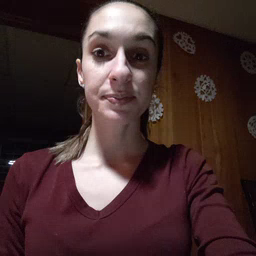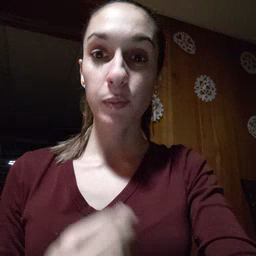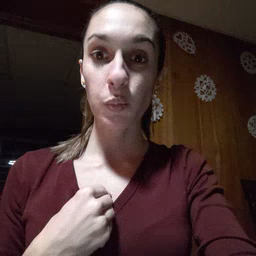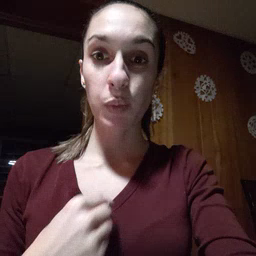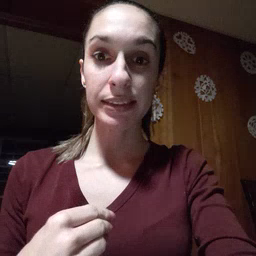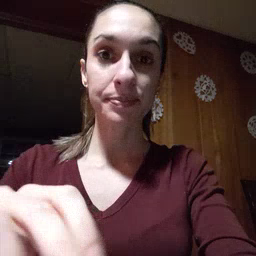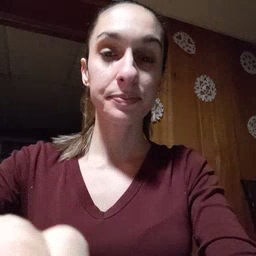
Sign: white